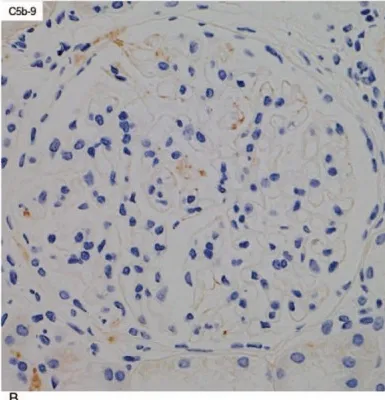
RBX3: Third renal biopsy specimens (B). No C5b-9 staining is observed (anti-C5b-9). X400.
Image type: pathology (immunostaining)